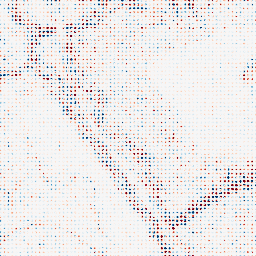
Category: wavelet
Decomposition family: wavelet_reverse_biorthogonal
Decomposition parameters: wavelet: rbio4.4
level: 2
Upsampling method: sinc_blackman
Upsampling parameters: scale: 8
kernel_size: 4
Upsampling scale: 8